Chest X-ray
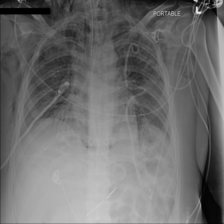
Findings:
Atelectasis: negative
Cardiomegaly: negative
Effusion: negative
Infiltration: negative
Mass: negative
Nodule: negative
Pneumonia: negative
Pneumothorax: negative
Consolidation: negative
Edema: negative
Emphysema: positive
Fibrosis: negative
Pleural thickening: negative
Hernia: negative